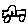
Label: car